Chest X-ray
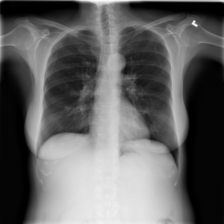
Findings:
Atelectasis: negative
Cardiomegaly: negative
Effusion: negative
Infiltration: negative
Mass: negative
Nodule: negative
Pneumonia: negative
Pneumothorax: negative
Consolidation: negative
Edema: negative
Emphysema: negative
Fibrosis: negative
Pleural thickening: negative
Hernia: negative